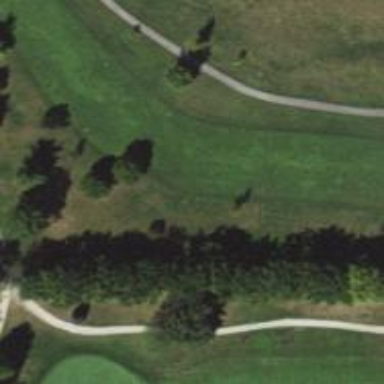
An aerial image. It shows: View of golf hole.